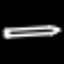
Label: pencil